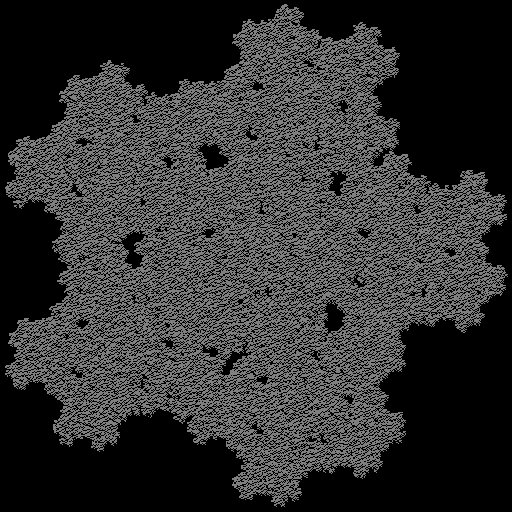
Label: mcWorter_pedigree